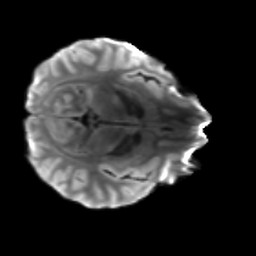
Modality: T2w
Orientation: axial
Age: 30
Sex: female
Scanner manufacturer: siemens
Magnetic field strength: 3 T
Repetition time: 3.5 s
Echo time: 0.086 s